Field crop: maize
Growth stage: 1
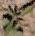
Species: atriplex